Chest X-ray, AP view. Patient: 44 years old, sex M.
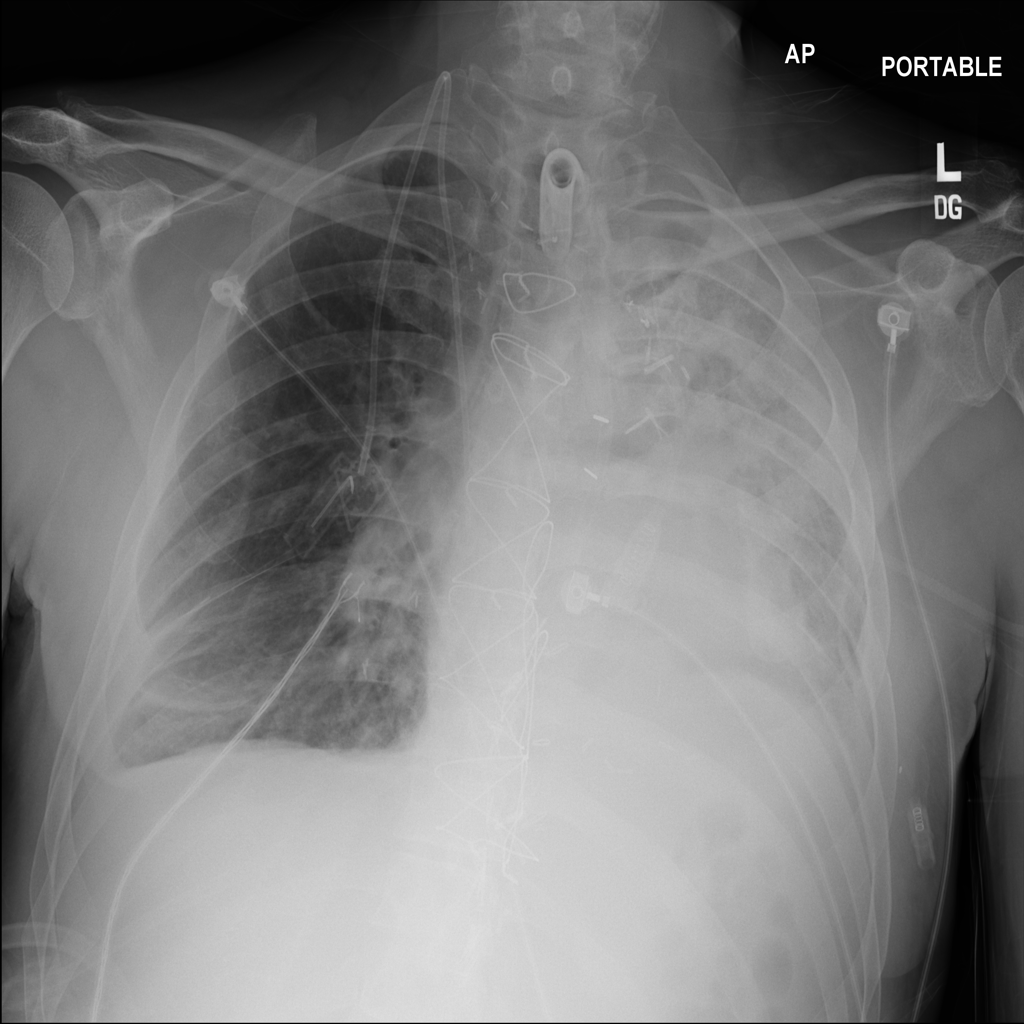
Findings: Effusion